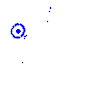
Particle: kaon